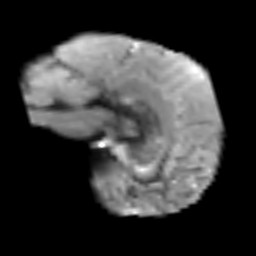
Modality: T2w
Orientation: sagittal
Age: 69
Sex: male
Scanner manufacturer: siemens
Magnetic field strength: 3 T
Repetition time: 3.2 s
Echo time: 0.081 s